Question: when I import pygame using eclipse on my mac, there's a import error:

However, I can still run this program correctly, So what can I do to fix it?
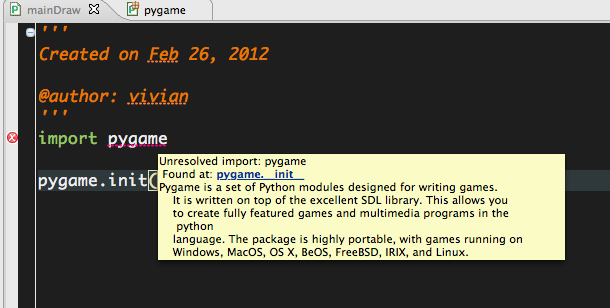
Answer: to quick fix you can do:
this will include one external library for this project, but you should check if you are working with the right python version you installed.
I have 3 versions of python, pygame is only on Python2.6, so all my new projects that use pygame must have python2.6 syntax and interpreter python26.
To check your interpreter settings:
Now you have added the entry for the interpreter, if you look down in the same window, into Libraries you can add many packages you want the interpreter to look for to resolve names and syntax.